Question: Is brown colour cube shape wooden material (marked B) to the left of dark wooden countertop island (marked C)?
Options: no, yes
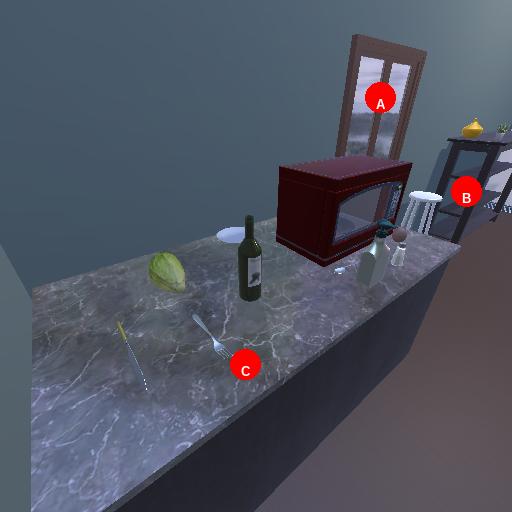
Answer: no